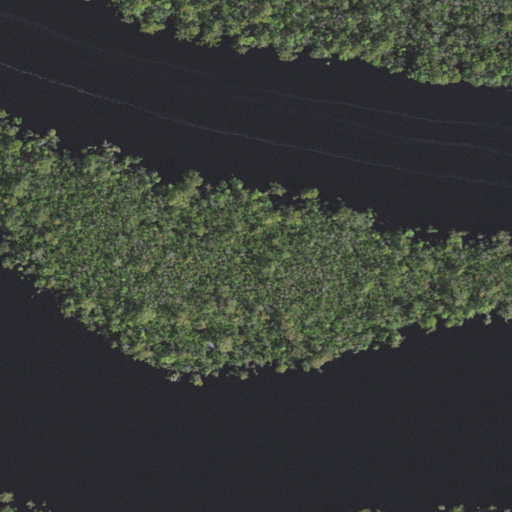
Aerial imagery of island in North Carolina named Goat Island containing open water, woody wetlands, and herbaceous wetlands